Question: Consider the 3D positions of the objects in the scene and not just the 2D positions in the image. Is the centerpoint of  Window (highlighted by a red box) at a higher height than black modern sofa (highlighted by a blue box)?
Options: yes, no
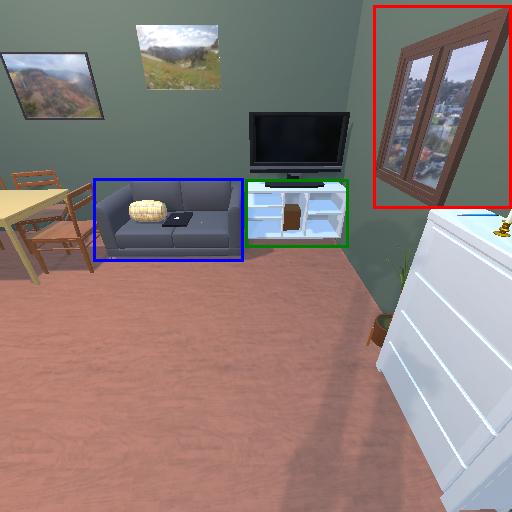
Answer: yes